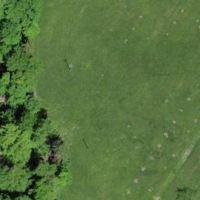
EUNIS habitat code: 25
Species observed at this site:
Lathyrus vernus